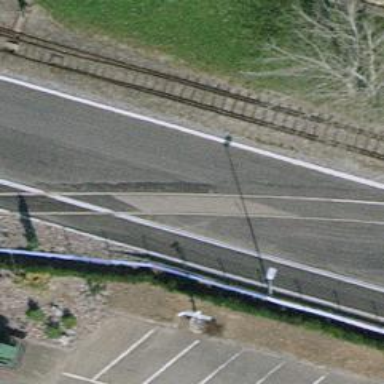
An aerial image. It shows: Single-track railway spur.